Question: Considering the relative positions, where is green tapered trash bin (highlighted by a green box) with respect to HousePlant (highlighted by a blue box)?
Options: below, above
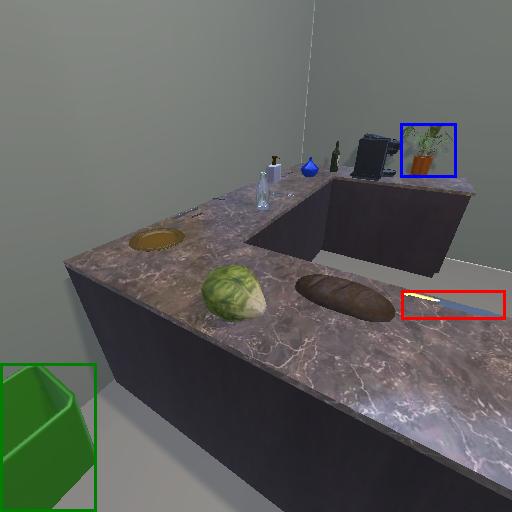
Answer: below